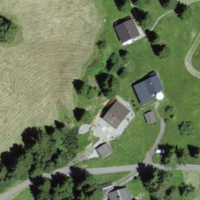
EUNIS habitat code: 25
Species observed at this site:
Miramella alpina
Odezia atrata